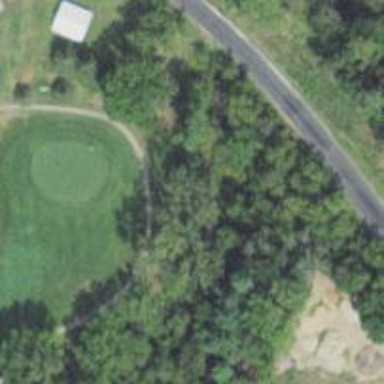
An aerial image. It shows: Path designated for golf carts.